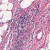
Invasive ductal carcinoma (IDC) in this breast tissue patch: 0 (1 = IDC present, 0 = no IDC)